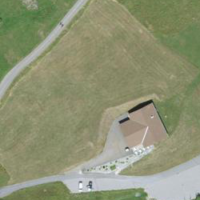
EUNIS habitat code: 26
Species observed at this site:
Rumex alpinus
Campanula glomerata